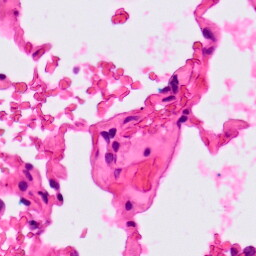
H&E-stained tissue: Lung